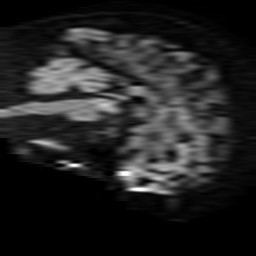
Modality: TRACE
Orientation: sagittal
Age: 72
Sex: female
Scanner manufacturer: philips
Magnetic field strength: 1.5 T
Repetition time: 3.681 s
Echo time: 0.09411 s